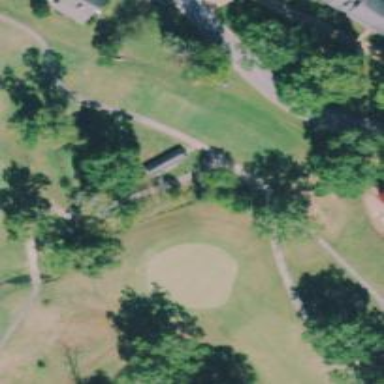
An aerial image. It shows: Service road used as golf cart path.